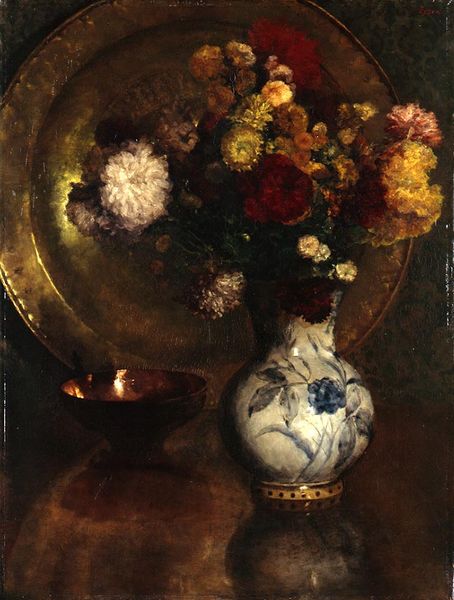
Titel: Blumenstilleben mit Messinggefäßen und Delfter Kanne
Künstler: Louis Eysen
Standort: Karlsruhe
Institution: Staatliche Kunsthalle Karlsruhe
Schlagwörter: blau, dunkel, gemälde, schatten, weiß, gelb, grün, blume, blumen, braun, bunt, licht, marmor, orange, raum, tisch, ölbild, blüte, blüten, rose, rot, hochformat, malerei, muster, wand, barock, schale, schüssel, sockel, tablett, teller, niederlande, spiegel, öl, spiegelung, strauch, gold, rosa, schön, rund, krug, schalen, stilleben, stillleben, vase, blumenvase, spiegelbild, farben, glanz, dekor, spiegeln, glänzen, metall, bronze, glatt, platte, pfingstrose, gesteck, reflexion, bemalt, blumenstrauss, strauß, punkte, becher, vanitas, arrangement, messing, porzellan, oberfläche, acryl, scheibe, kupfer, kunst, ölmalerei, nelke, tischplatte, knospe, politur, hochkant, flämisch, reflex, blumenstilleben, dahlien, nelken, päonien, primeln, gemölde, glasur, astern, strohblumen, messingschale, porzellanvase, chrysanthemen, chrysantheme, schlae, d, 1680, kuper, crysanthemen, stiilleben, #stillleben, messingteller, bluemnstrauß